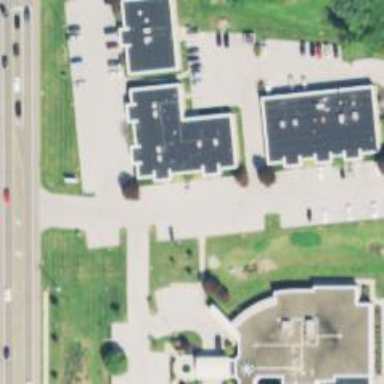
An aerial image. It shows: Healthcare clinic.